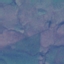
Label: Pasture